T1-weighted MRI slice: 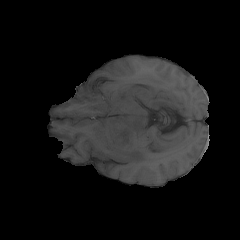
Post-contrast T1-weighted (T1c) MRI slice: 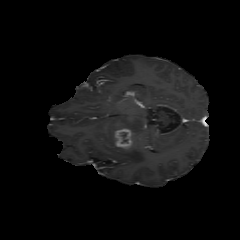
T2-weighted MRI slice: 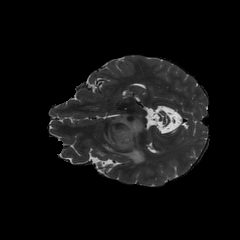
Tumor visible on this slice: yes